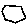
Label: hexagon